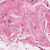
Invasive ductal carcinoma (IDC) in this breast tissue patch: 0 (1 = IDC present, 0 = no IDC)